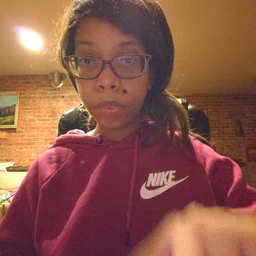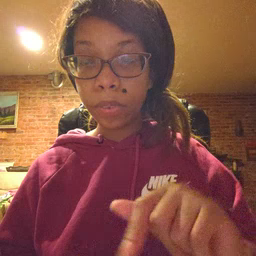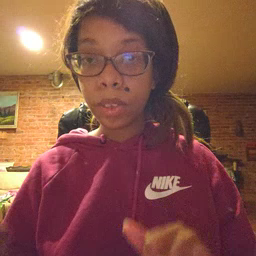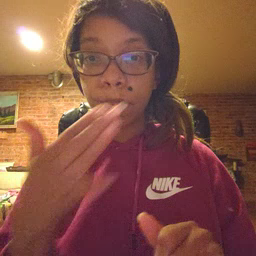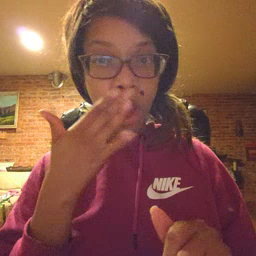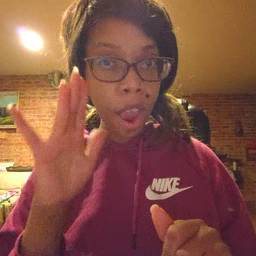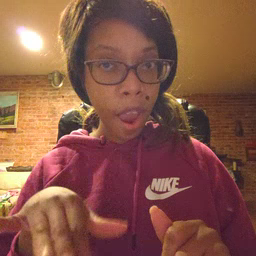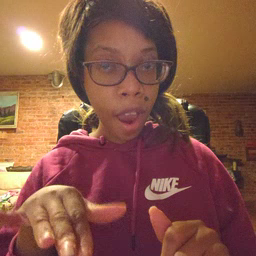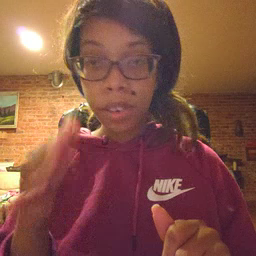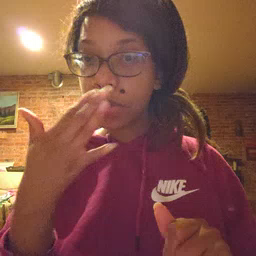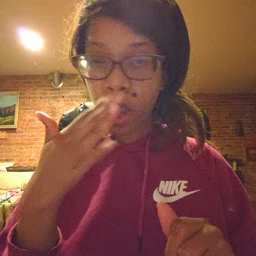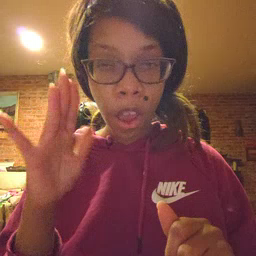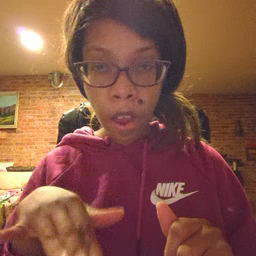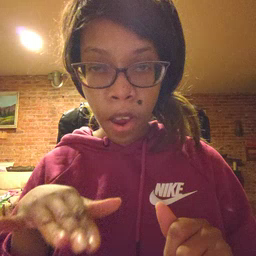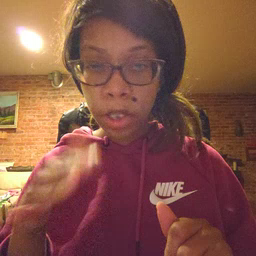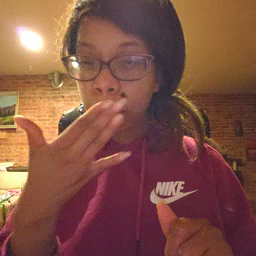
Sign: bad